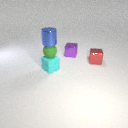
small cyan rubber cube below small blue metal cylinder